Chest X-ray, AP view. Patient: 48 years old, sex M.
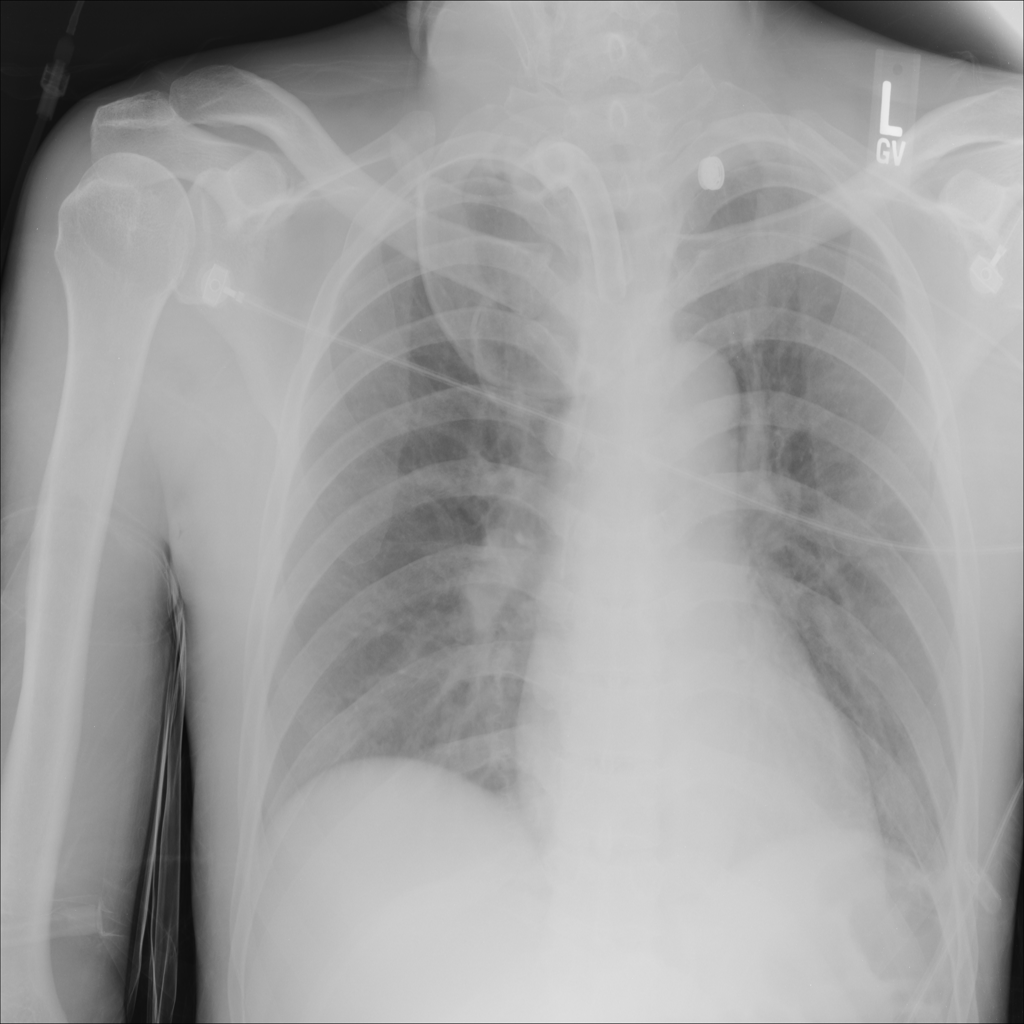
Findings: No Finding